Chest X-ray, PA view. Patient: 50 years old, sex M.
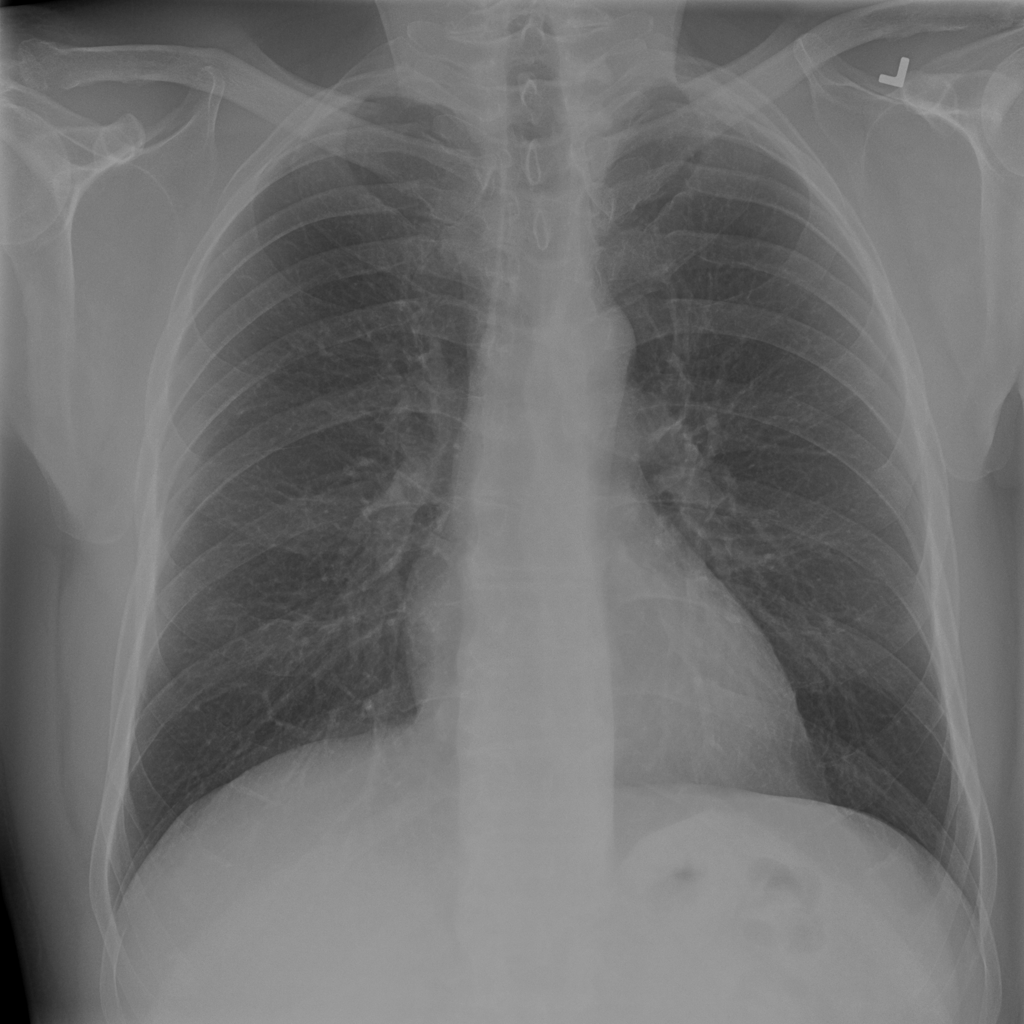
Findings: No Finding